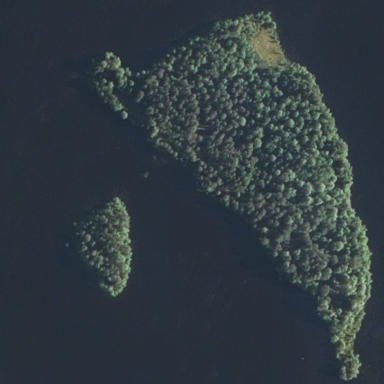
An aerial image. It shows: Image showing island.